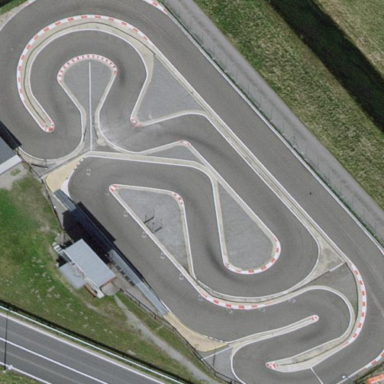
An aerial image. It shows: Motor sport raceway with asphalt surface.